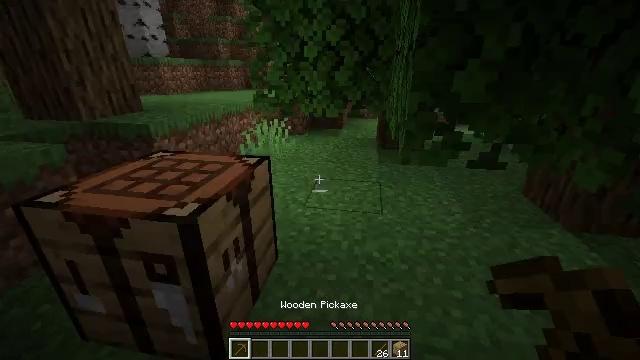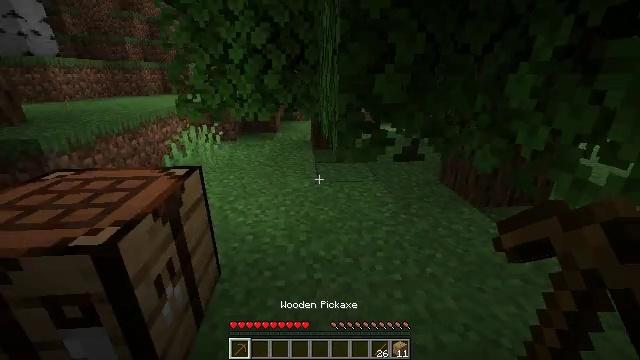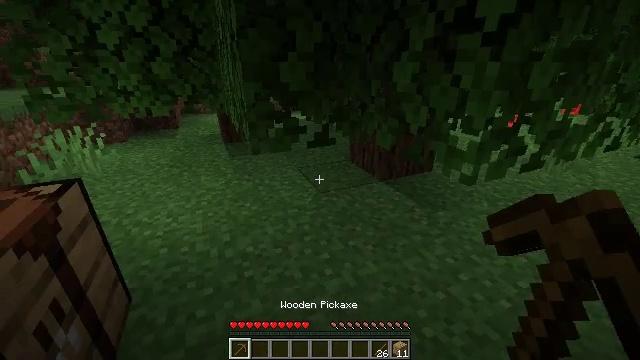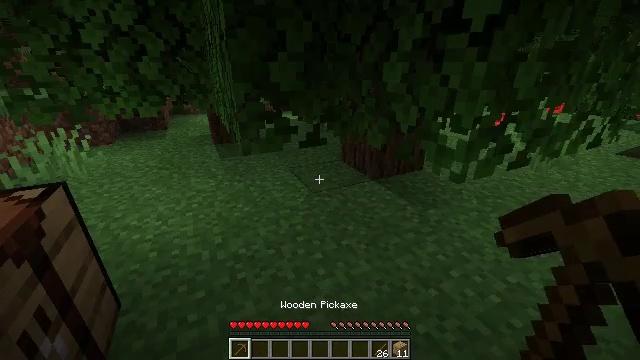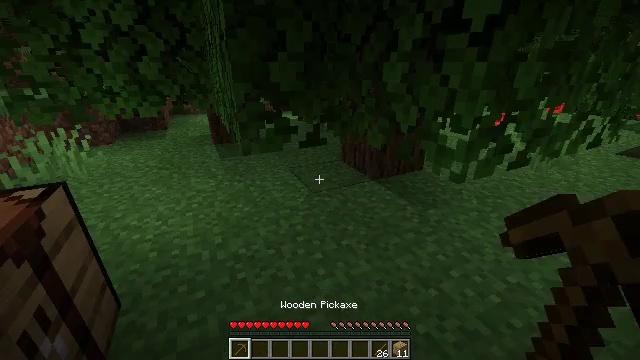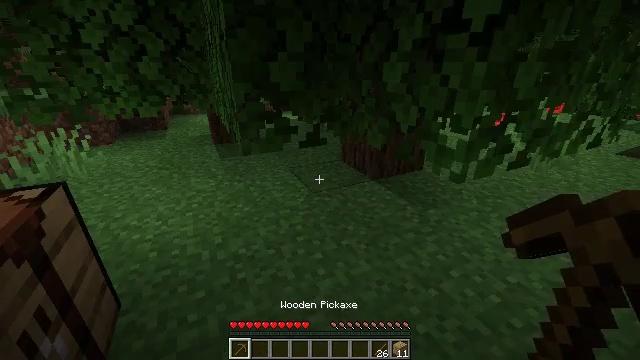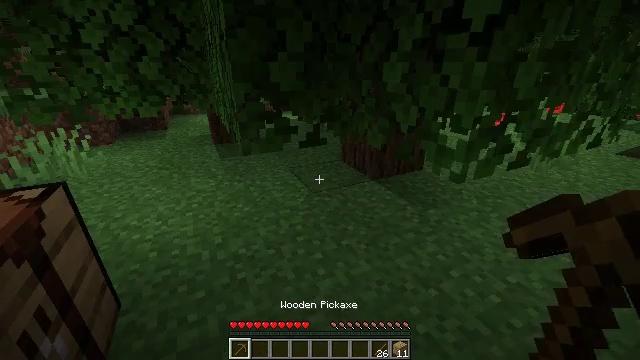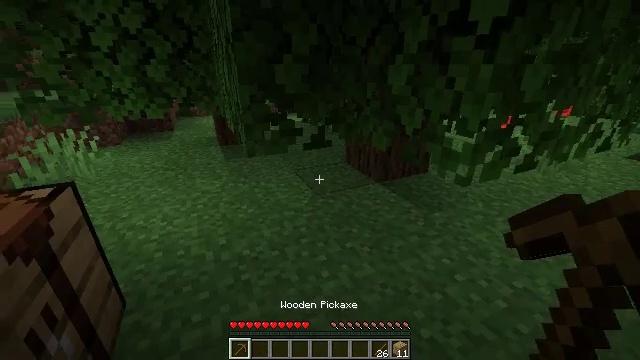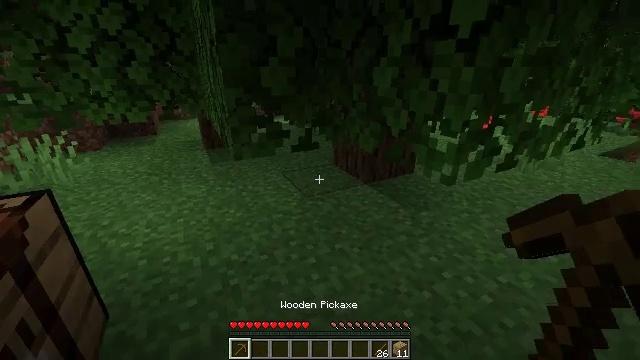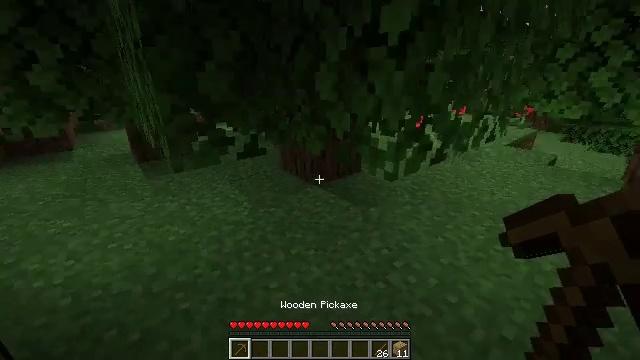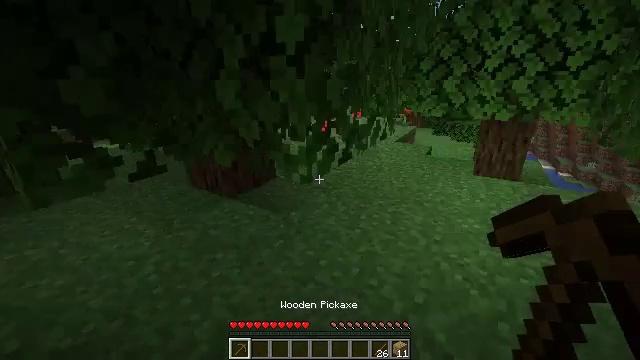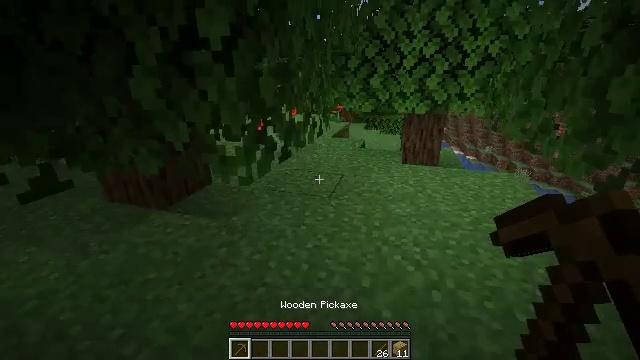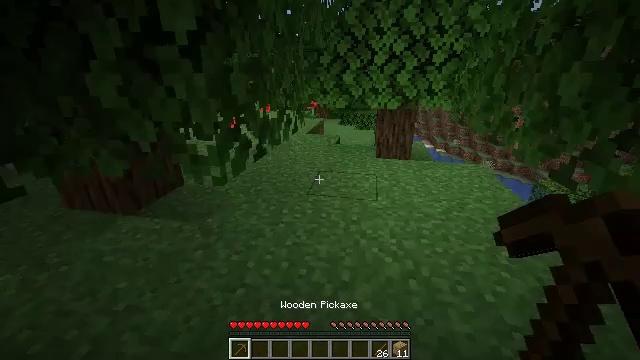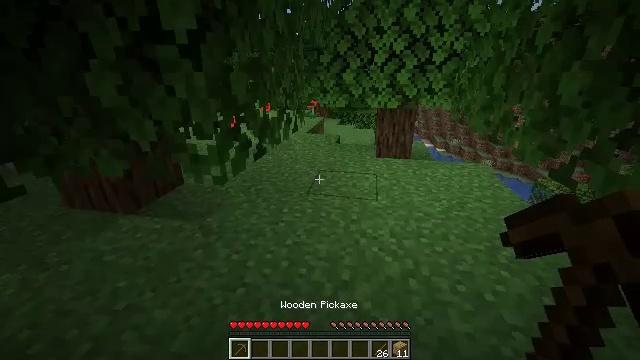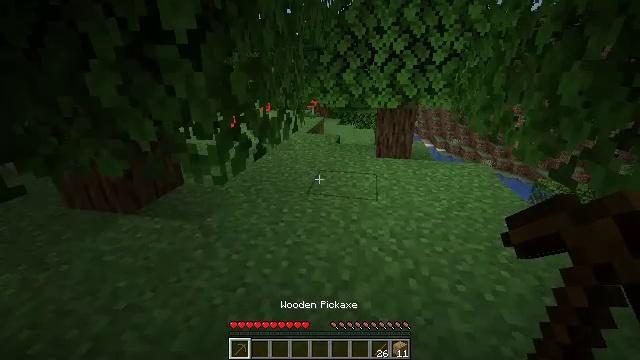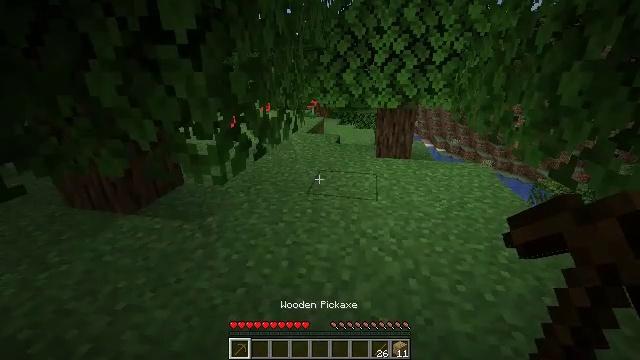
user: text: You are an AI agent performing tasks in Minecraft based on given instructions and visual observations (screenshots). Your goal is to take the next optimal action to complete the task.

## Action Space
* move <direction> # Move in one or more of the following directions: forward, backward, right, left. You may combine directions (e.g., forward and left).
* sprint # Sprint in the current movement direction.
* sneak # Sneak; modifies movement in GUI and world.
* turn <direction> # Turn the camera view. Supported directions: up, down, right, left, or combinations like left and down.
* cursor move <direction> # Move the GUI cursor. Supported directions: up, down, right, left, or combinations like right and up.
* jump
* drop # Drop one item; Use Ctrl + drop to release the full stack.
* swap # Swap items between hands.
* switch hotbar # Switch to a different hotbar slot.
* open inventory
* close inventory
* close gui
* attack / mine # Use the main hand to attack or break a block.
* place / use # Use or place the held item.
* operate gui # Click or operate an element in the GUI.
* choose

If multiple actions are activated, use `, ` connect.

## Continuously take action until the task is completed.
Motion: motion action
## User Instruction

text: Gather grass block for landscaping.
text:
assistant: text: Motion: turn right
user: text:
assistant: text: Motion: turn right and down
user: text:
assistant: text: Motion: turn right
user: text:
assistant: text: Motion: no_op
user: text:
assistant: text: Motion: no_op
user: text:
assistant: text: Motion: no_op
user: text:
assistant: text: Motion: turn left
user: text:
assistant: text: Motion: turn right
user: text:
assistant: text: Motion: turn right
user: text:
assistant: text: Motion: turn right and up
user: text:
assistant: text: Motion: turn right
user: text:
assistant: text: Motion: turn right
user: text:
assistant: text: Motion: no_op
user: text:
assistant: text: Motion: no_op
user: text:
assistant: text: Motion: no_op
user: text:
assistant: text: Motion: no_op
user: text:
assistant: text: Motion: turn right
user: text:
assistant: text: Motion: turn left
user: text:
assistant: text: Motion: turn left
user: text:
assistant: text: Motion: turn left
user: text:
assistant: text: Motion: turn left and up
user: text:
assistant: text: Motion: turn left and up
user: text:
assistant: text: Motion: turn left and up
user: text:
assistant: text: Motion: no_op
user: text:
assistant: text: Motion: no_op
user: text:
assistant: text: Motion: no_op
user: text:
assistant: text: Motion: no_op
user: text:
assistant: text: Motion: no_op
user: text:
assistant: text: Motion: turn left and up
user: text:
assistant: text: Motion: turn left